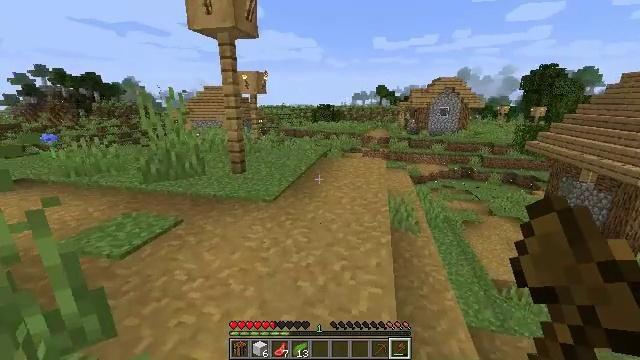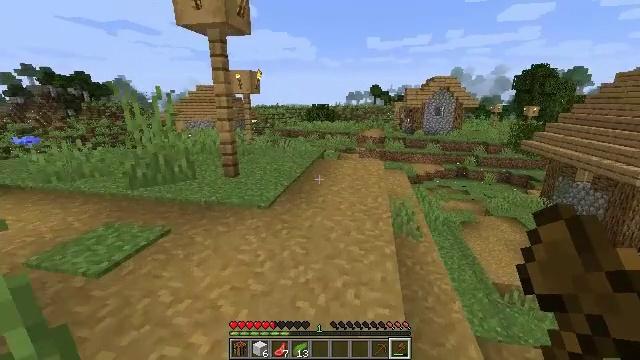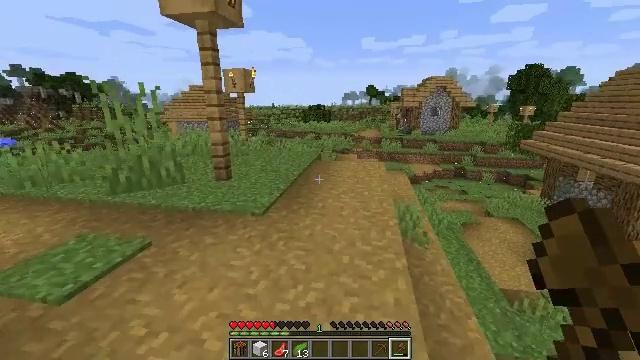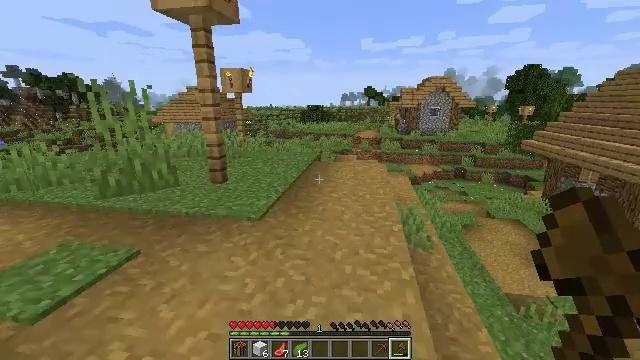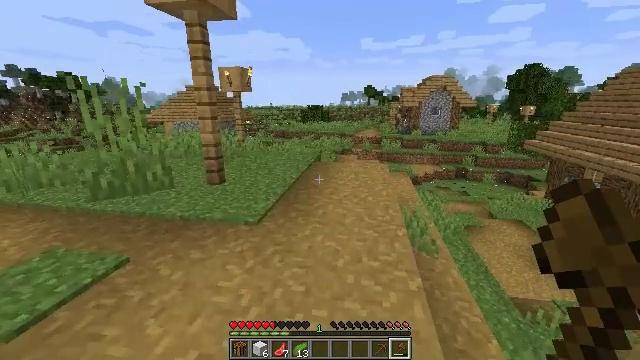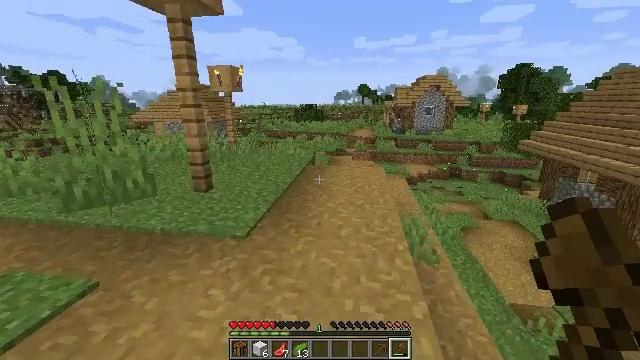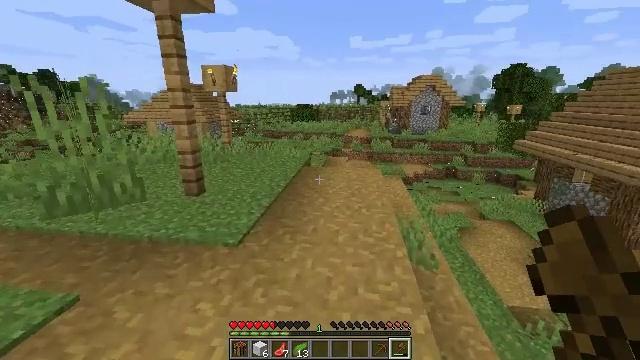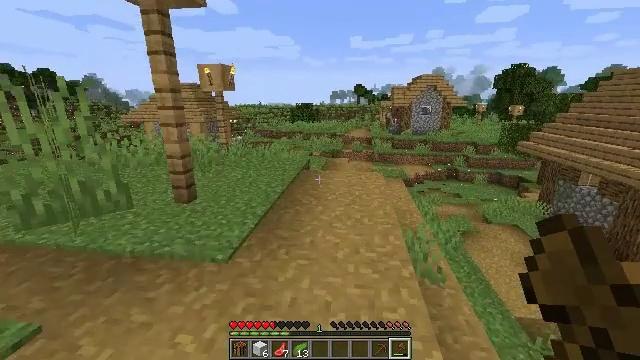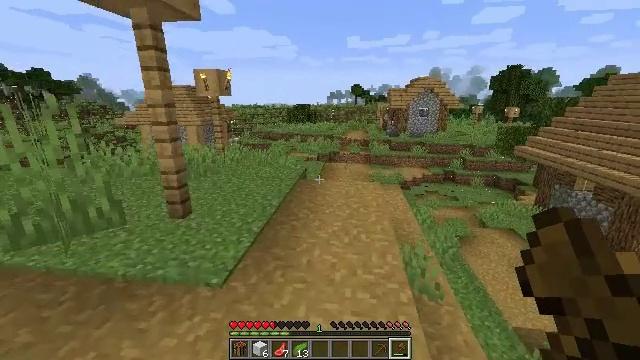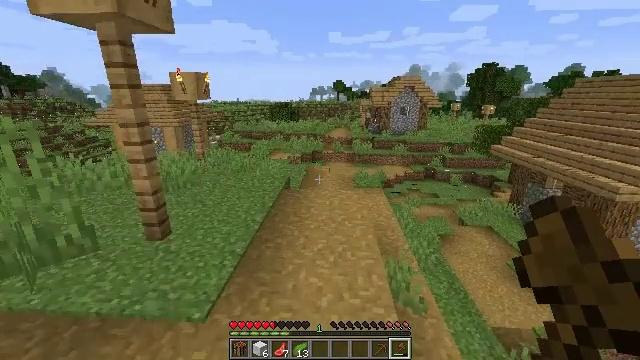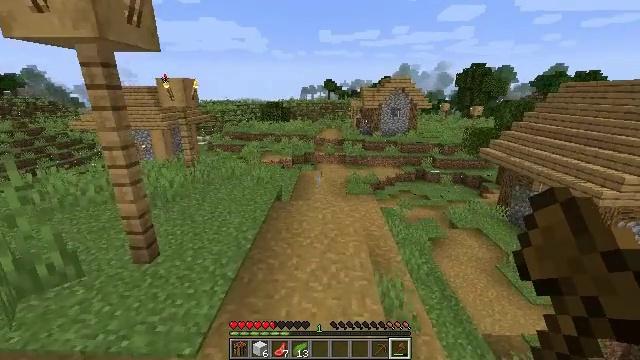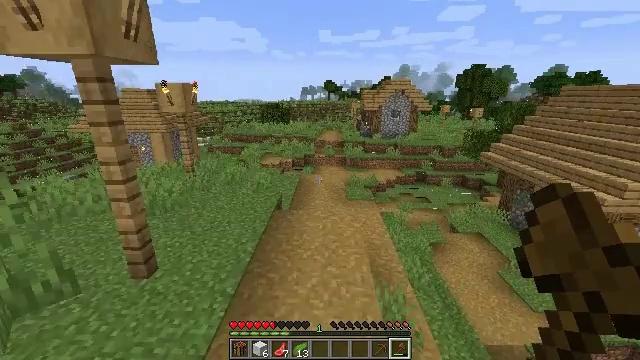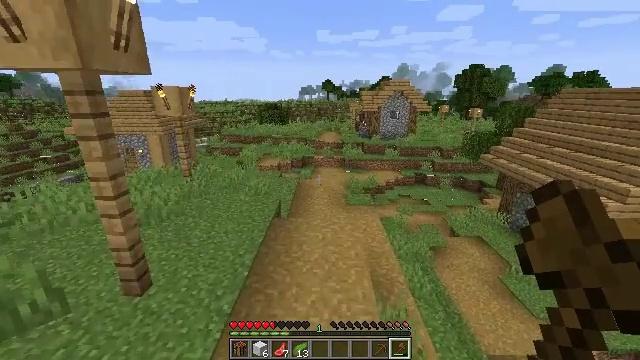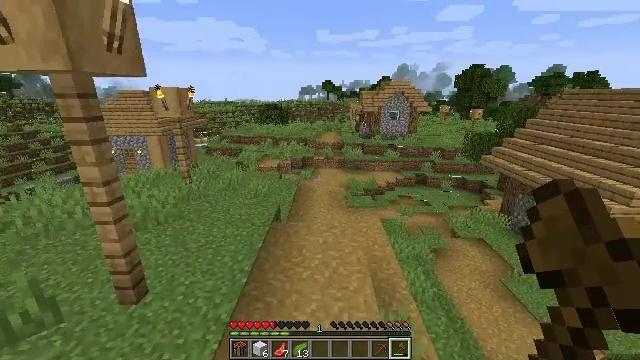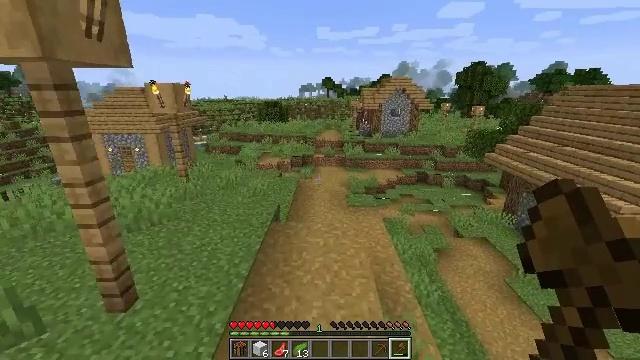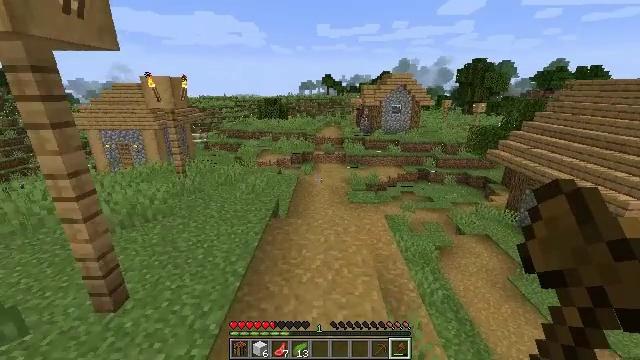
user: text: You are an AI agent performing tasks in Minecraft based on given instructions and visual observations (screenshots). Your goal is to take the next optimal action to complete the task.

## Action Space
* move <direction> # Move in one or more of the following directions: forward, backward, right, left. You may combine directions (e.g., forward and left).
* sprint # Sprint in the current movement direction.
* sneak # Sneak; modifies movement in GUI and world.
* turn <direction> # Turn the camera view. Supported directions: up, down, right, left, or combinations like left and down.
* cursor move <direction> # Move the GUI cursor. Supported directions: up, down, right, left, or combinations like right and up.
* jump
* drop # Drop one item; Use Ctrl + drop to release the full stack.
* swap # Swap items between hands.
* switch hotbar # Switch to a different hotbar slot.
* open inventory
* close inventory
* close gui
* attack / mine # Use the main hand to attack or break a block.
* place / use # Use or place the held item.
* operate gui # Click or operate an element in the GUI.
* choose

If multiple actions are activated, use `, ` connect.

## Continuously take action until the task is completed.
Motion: motion action
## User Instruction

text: Harvest carrots from the farmland.
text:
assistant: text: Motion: move forward, turn right
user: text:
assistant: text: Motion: move forward
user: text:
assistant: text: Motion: move forward
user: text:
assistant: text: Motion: move forward
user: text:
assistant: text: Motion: move forward, turn right
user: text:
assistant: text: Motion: move forward
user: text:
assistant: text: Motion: move forward
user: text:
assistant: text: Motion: move forward, jump
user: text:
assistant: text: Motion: move forward, turn right and down, jump
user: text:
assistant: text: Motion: move forward, turn right, jump
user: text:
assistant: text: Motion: move forward, jump
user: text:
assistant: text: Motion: move forward, jump
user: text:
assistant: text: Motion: move forward, jump
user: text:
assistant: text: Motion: move forward, jump
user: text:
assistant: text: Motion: move forward, jump
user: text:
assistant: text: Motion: move forward, jump
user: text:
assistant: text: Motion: move forward, sprint, jump
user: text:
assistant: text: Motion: move forward, sprint, jump
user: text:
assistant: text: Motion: move forward, sprint, jump
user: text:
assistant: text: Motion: move forward, sprint, jump
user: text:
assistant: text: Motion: move forward, sprint, jump
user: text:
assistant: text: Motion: move forward, jump
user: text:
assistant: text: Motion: move forward, jump
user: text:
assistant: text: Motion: move forward, jump
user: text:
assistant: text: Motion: move forward, jump
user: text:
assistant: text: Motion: move forward, jump
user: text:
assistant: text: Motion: move forward, jump
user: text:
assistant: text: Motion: move forward, jump
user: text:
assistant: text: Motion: move forward, jump
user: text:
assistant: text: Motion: move forward, jump